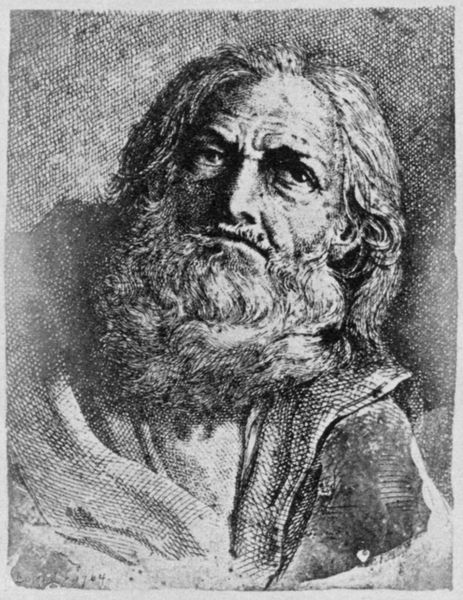
Titel: Reproduktion einer Radierung
Künstler: William Henry Fox Talbot
Schlagwörter: mann, schatten, brust, licht, mund, nase, profil, stirn, zeichnung, blick, alt, bart, hemd, augen, falten, gesicht, kragen, vollbart, bildnis, portrait, porträt, gewand, haare, mantel, scheitel, alter mann, studie, grafik, graphik, brauen, finster, striche, alter, greis, druck, schraffur, schraffuren, stich, schwarzweiß, stirnfalten, entwurf, fleck, apostel, haate, zweifelnd